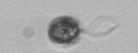
Label: flagellate